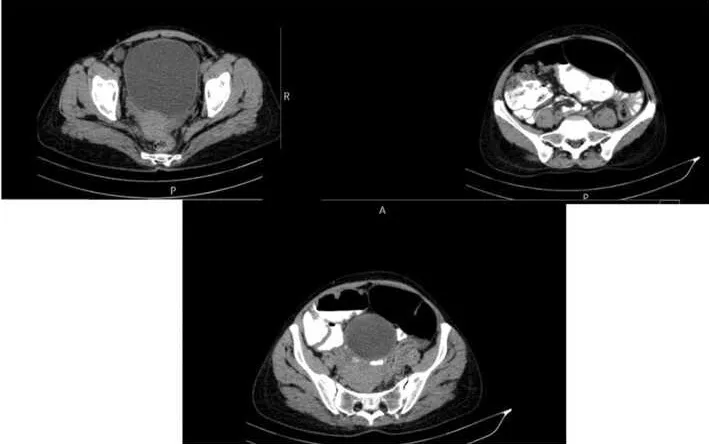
Abdominopelvic CT scan of the second patient after treatment shows resolution of inflammation and obstruction.
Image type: radiology (ct)